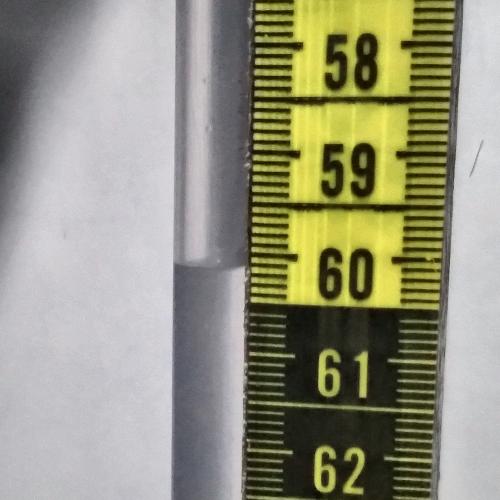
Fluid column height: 60.1 cm